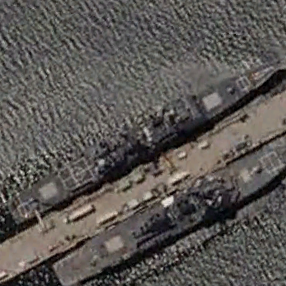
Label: cruiser